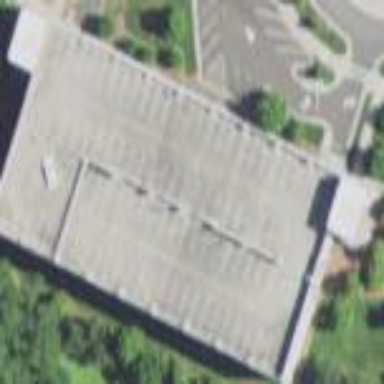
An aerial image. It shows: Multi-storey parking building with concrete surface.